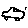
Label: car